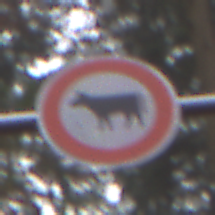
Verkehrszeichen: VerbotViehtrieb
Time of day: Midday
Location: Outdoor (Nature)
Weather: Overcast
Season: Autumn
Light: Natural